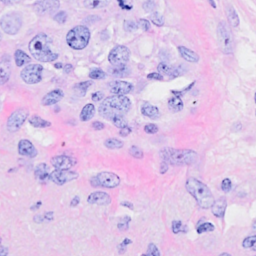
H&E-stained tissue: Breast